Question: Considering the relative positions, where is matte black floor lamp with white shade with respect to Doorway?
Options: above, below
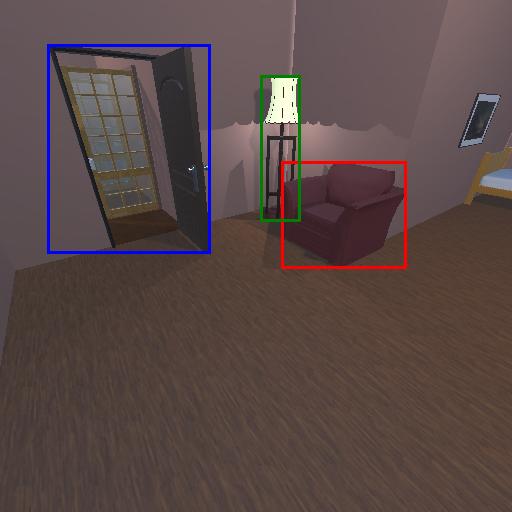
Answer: above